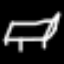
Label: bed